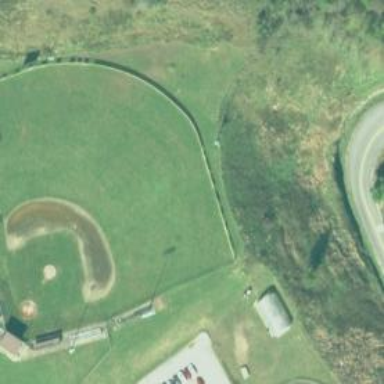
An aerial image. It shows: Baseball pitch enclosed by chain link fence.